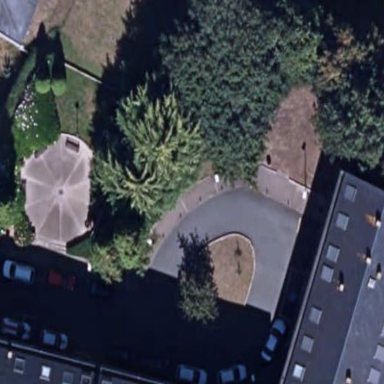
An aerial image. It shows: Residential road that intersects with roundabout.